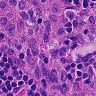
Metastatic tissue present: no